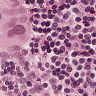
Metastatic tissue present: yes